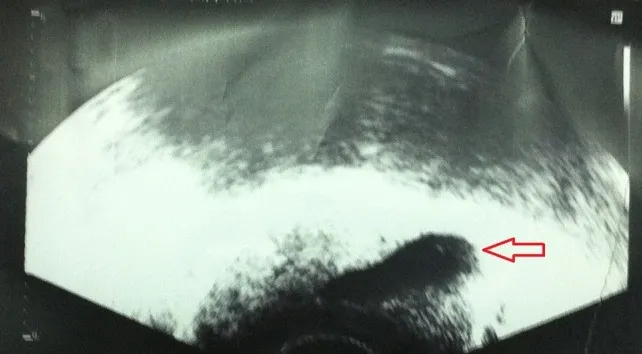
TRUS showing a tubular cystic structure inserting to the site of left ED associated with prominent terminal part of vas deferens (left EDO). ED, ejaculatory duct; EDO, ejaculatory duct obstruction; TRUS, transrectal ultrasonography.
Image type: radiology (ultrasound)